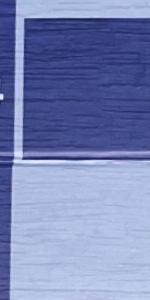
Label: Empty